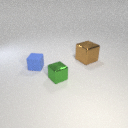
small green metal cube to the right of small blue rubber cube